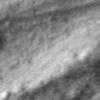
Label: no_change